Field crop: tomato
Growth stage: 1
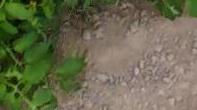
Species: tomato